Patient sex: F
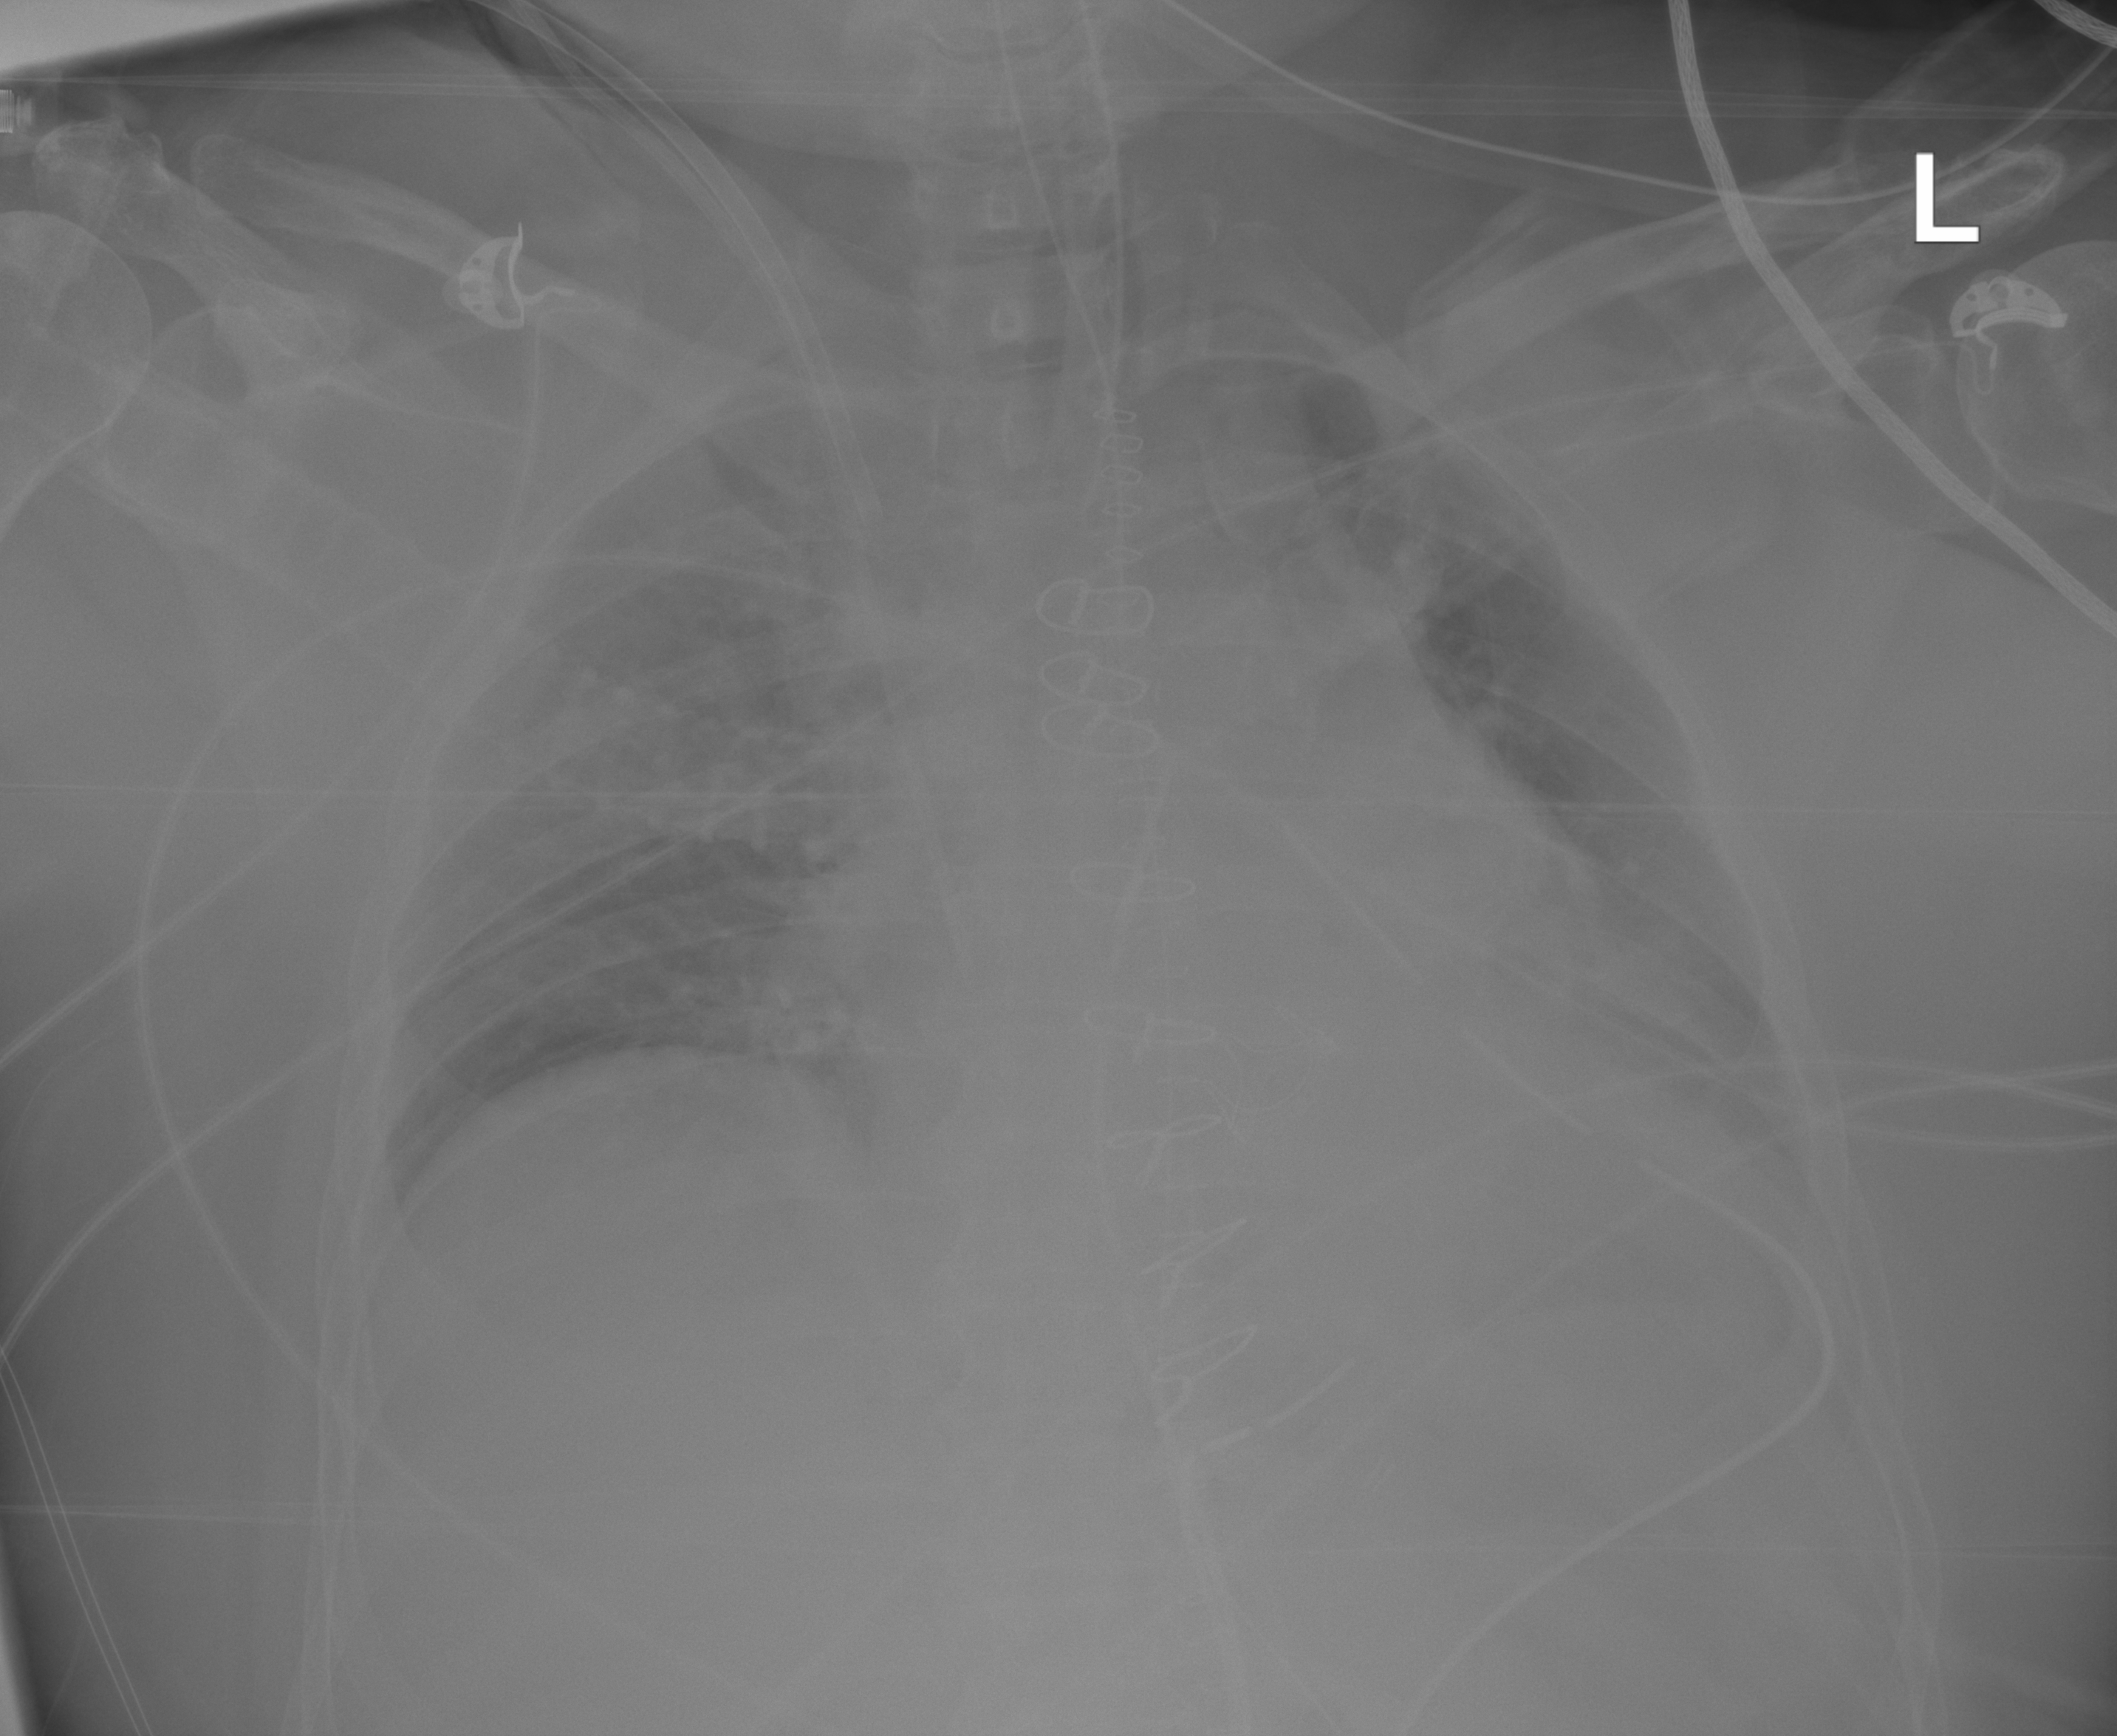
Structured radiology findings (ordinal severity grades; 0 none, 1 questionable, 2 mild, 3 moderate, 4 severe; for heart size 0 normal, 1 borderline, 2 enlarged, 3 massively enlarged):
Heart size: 2
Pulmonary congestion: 2
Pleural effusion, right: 0
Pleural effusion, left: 2
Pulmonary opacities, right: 0
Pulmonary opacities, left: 0
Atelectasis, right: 0
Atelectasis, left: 2